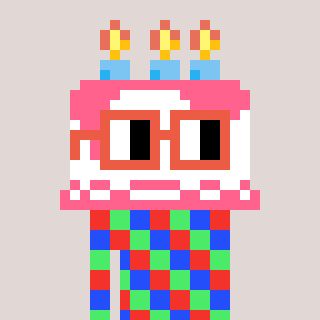
a pixel art character with square orange glasses, a cake-shaped head and a rust-colored body on a warm background